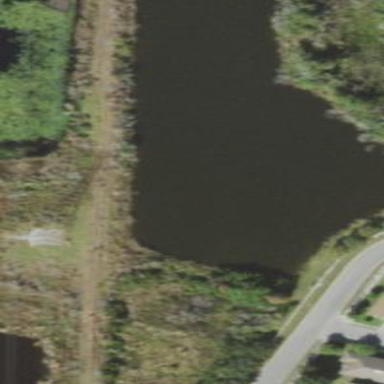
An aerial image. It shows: Serene pond surrounded by nature.